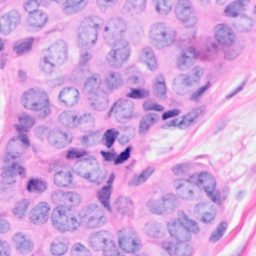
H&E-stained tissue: Breast